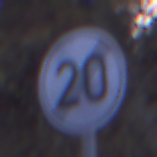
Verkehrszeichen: EndeGeschwindigkeit20
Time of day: Night
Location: Outdoor (Suburban)
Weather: PartlyCloudy
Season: NotSpecified
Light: Artificial